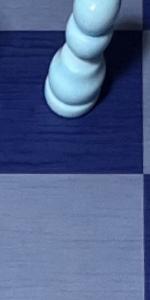
Label: Empty